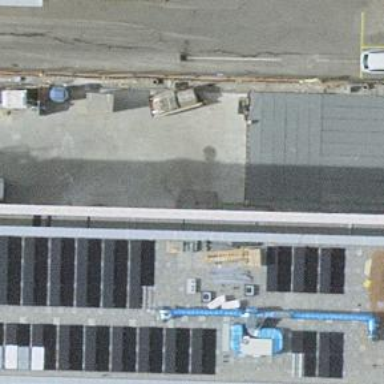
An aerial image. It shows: Parking entrance.